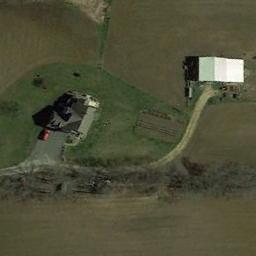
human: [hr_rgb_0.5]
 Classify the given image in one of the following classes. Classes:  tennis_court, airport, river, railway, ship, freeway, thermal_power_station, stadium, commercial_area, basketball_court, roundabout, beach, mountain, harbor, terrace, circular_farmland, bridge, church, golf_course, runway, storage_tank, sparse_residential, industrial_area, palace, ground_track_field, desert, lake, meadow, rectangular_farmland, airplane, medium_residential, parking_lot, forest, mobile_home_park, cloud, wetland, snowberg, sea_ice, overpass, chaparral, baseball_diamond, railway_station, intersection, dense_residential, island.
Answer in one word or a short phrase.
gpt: sparse_residential